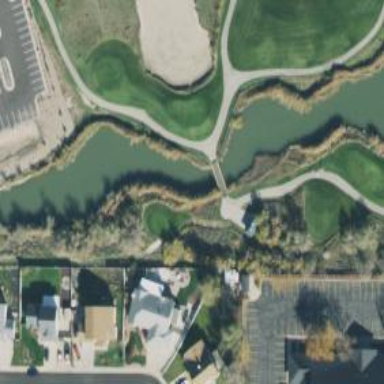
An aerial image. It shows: Service road that includes bridge over golf cart path.